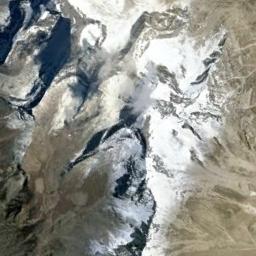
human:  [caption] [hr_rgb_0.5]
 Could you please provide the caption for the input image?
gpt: A lot of snow is on the snowberg .

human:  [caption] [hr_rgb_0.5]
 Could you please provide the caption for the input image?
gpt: The snowberg is partly covered with snow and ice and the color of the mountain is brown .

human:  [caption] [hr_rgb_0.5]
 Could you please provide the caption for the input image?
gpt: The snow berg is consist of bare land and white snow .

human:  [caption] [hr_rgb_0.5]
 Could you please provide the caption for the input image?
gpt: Only the peaks of the snow-capped mountains are covered with snow .

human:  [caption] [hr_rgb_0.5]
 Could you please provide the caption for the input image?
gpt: There are much snow on the top of the snowberg .